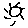
Label: sun